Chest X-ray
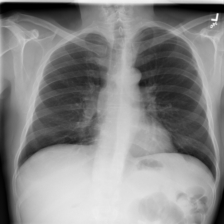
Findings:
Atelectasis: negative
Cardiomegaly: negative
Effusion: negative
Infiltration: negative
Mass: negative
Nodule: negative
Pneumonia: negative
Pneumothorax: negative
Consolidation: negative
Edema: negative
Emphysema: negative
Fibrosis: negative
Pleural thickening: negative
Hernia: negative